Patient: sex F, age 51
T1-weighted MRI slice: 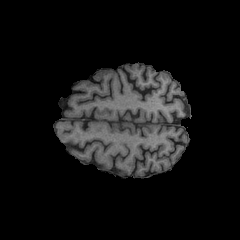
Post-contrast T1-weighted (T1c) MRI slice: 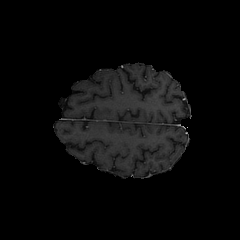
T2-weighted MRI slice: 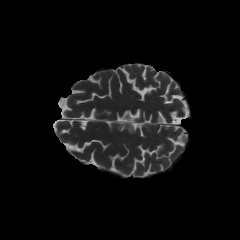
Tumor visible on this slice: no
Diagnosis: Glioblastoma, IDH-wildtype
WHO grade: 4